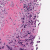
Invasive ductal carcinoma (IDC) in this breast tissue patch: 0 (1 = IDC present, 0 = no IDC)